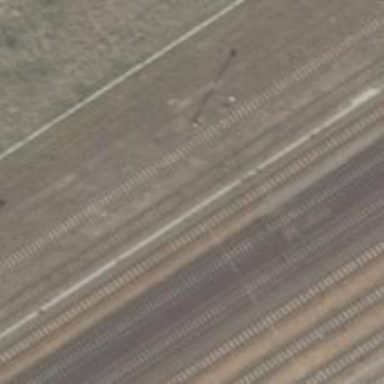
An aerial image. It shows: Unused railway yard.